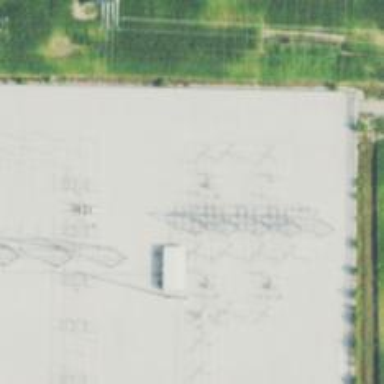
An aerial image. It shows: Switch for power supply.